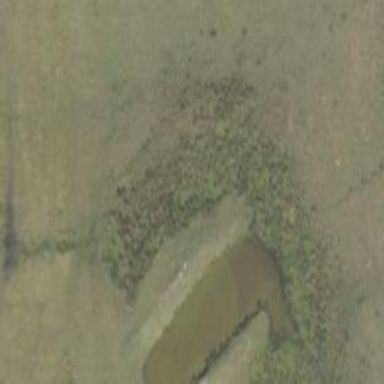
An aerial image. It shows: Marshy wetland area.